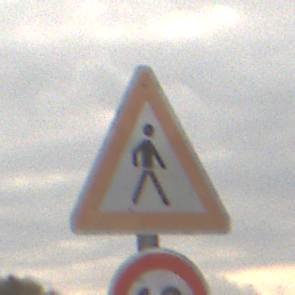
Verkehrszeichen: FussgaengerLinks
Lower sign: Geschwindigkeit10
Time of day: MorningAfternoon
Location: Outdoor (Nature)
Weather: Overcast
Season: NotSpecified
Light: Natural